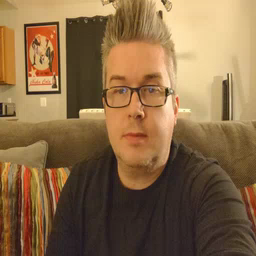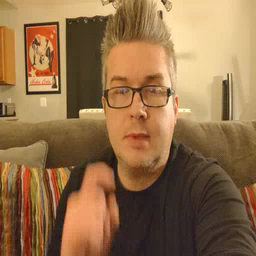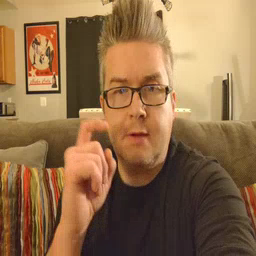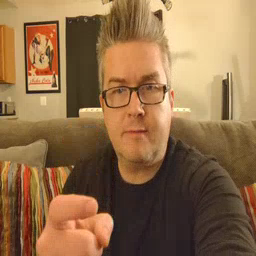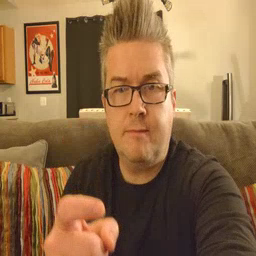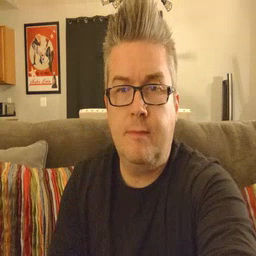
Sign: gift